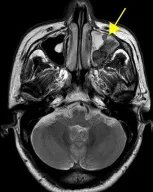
Enhancement of nasopharyngeal MRI scanning at different stages of treatment. (C) After four cycles of V-CDOP, MRI scanning revealed no significant change.
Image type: radiology (mri)